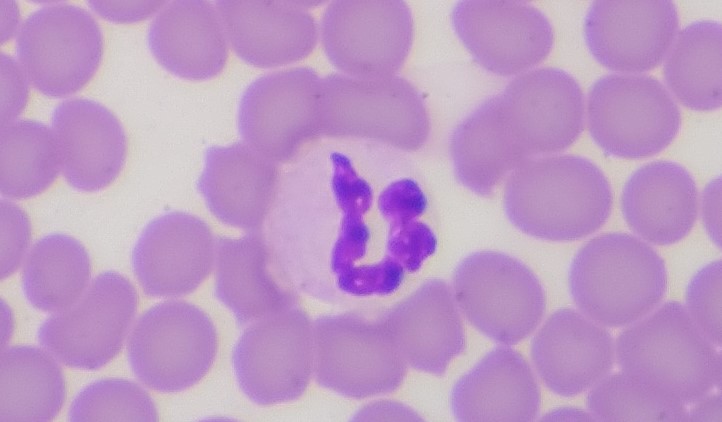
White blood cell type: Neutrophil